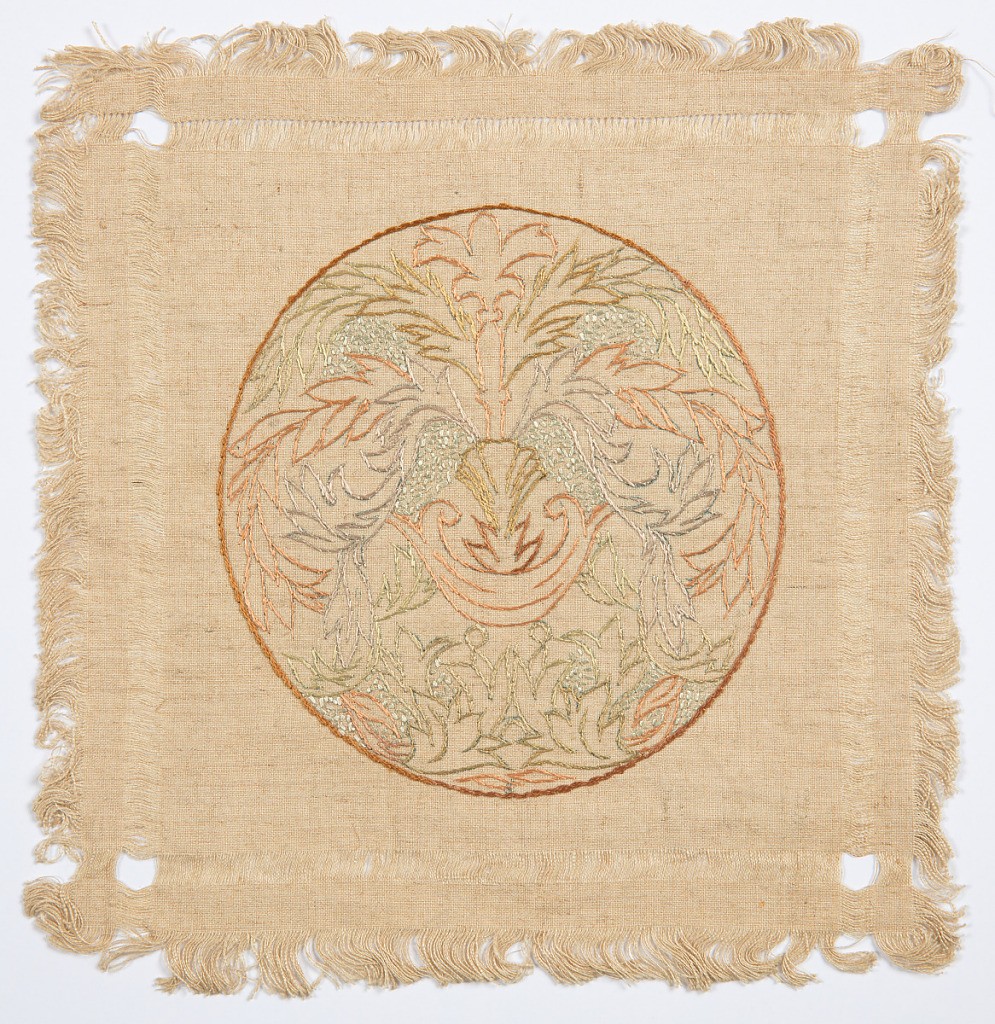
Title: Doily
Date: ca. 1900
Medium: linen, silk Technique: plain weave embroidered in stem, running, satin, knot, detached chain, looping and speckling stitches
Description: Doily embroidered in a circular, floral Art Nouveau pattern with multi-colored silk thread.